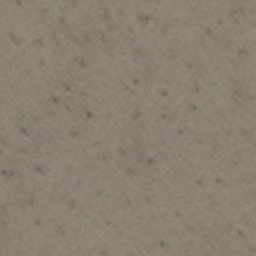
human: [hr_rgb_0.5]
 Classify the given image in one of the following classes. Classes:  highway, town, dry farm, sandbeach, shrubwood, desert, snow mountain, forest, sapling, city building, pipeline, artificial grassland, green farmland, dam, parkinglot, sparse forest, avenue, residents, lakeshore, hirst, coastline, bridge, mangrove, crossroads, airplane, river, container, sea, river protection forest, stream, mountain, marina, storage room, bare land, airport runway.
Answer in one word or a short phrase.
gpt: bare land